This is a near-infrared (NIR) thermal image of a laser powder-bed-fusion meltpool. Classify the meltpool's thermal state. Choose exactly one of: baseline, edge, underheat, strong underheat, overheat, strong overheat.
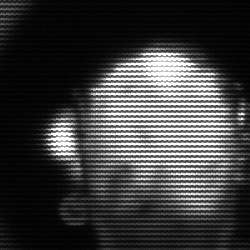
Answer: baseline